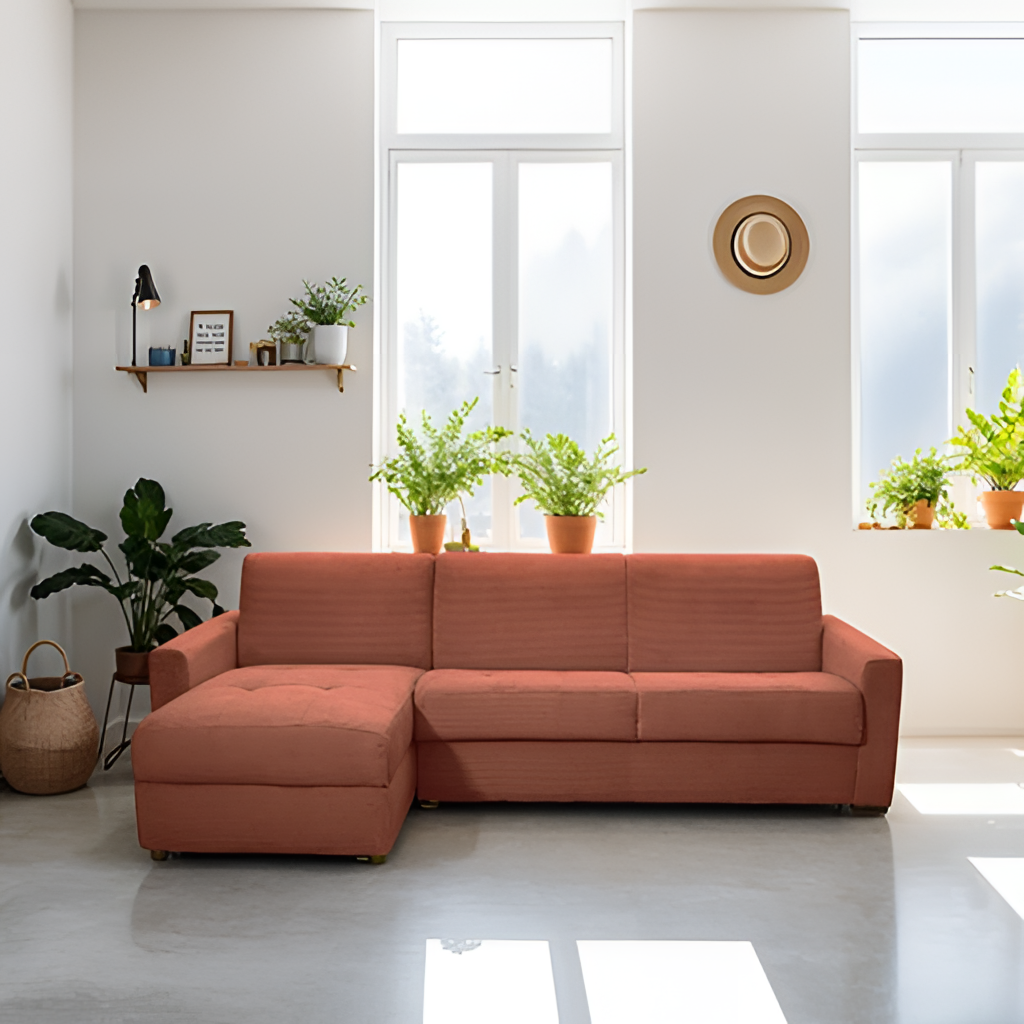
fabric sectional sofa, living room, gray concrete flooring, with polished pattern, paint wallpaper, with solid pattern, contemporary